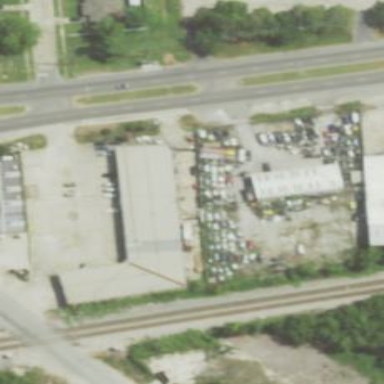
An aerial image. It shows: Scrap yard located in industrial area.